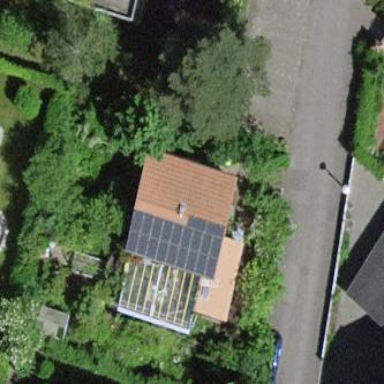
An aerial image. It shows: Detached building.